Question: I am trying to transform an XML file into a dataframe.
Example xml file:
'''
<games id="32134">
<game id="<PHONE>" xsid="0">
<time>2016-11-26T15:30:00+00:00</time>
<group id="33765">Roses</group>
<hteam id="2228">BlackSavers</hteam>
<ateam id="226150">Regeton</ateam>
<results>
</results>
<server sid="126" name="reg">
<offer id="548331136">
<states i="0" time="2016-11-26T10:03:56+00:00" starting_time="2016-11-26T15:30:00+00:00">
<s1>2.750</s1>
<s2>3.600</s2>
<s3>2.100</s3>
</states>
<states i="1" time="2016-11-25T17:05:07+00:00" starting_time="2016-11-26T15:30:00+00:00">
<s1>3.000</s1>
<s2>3.600</s2>
<s3>2.000</s3>
</states>
</offer>
</server>
<server bid="221" name="razor">
<offer id="548415893">
<states i="0" time="2016-11-26T10:11:26+00:00" starting_time="2016-11-26T15:30:00+00:00">
<s1>653.000</s1>
<s2>873.600</s2>
<s3>225.100</s3>
</states>
<states i="1" time="2016-11-26T10:07:39+00:00" starting_time="2016-11-26T15:30:00+00:00">
<s1>323.000</s1>
<s2>321.750</s2>
<s3>211.050</s3>
</states>
<states i="2" time="2016-11-25T19:54:20+00:00" starting_time="2016-11-26T15:30:00+00:00">
<s1>223.100</s1>
<s2>322.600</s2>
<s3>232.050</s3>
</states>
</offer>
</server>
<server bid="291" name="nagie">
<offer id="548454059">
<states i="0" time="2016-11-26T13:21:08+00:00" starting_time="2016-11-26T15:30:00+00:00">
<s1>323.000</s1>
<s2>123.400</s2>
<s3>342.100</s3>
</states>
<states i="1" time="2016-11-26T10:07:02+00:00" starting_time="2016-11-26T15:30:00+00:00">
<s1>123.000</s1>
<s2>323.500</s2>
<s3>342.050</s3>
</states>
<states i="2" time="2016-11-25T21:35:50+00:00" starting_time="2016-11-26T15:30:00+00:00">
<s1>374.000</s1>
<s2>349.600</s2>
<s3>200.000</s3>
</states>
</offer>
</server>
</game>
</games>
'''
Current code:
'''
df <- do.call("rbind", xpathApply(doc, "//game", function(m) {
data.frame(
game_id = xmlAttrs(m)["id"],
t(xpathSApply(m, "group", function(g) {
c(
group_id = xmlAttrs(g)["id"],
group = xmlValue(g[["group"]])
)
})),
t(xpathSApply(m, "server",function(b){
sid <- xmlAttrs(b)[["sid"]]
name <- xmlAttrs(b)[["name"]]
xpathSApply(b, "offer",function(of){
c(
sid = sid,
name = name,
id = xmlAttrs(of)[["id"]],
do.call(cbind, xpathApply(of, "states",function(o){
c(s1 <- xmlValue(o[["s1"]]),
s2 <- xmlValue(o[["s2"]]),
s3 <- xmlValue(o[["s3"]])
)
}))
)})
})))
}))
'''
Desired dataframe output:

My problem is, I can't figure out how to place states in the dataframe as well. The other levels are already in, and they do work. I would only need help for the last piece.
These posts helped me a lot
<URL>
<URL>
Thank you!
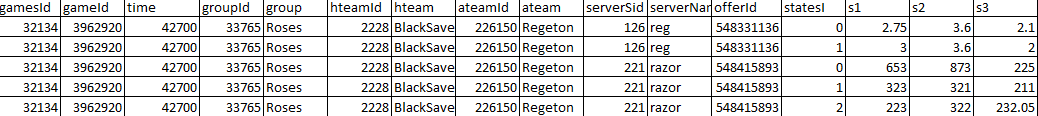
Answer: You can follow (2) in the answer here: <URL>:
'''
library(XML)
doc <- xpathTreeParse("games.xml", useInternalNodes = TRUE)
do.call("rbind", xpathApply(doc, "//states", function(states) {
offer <- xmlParent(states)
server <- xmlParent(offer)
game <- xmlParent(server)
games <- xmlParent(game)
data.frame(
gamesId = xmlAttrs(games)[["id"]],
gameId = xmlAttrs(game)[["id"]],
groupid = xmlAttrs(game[["group"]])[["id"]],
groupname = xmlValue(game[["group"]]),
offerId = xmlAttrs(offer)[["id"]],
states_i = as.numeric(xmlAttrs(states)[["i"]]),
s1 = as.numeric(xmlValue(states[["s1"]])),
s2 = as.numeric(xmlValue(states[["s2"]])),
stringsAsFactors = FALSE)
}))
'''
giving:
'''
gamesId gameId groupid groupname offerId states_i s1 s2
1 <PHONE> 33765 Roses 548331136 0 2.75 3.60
2 <PHONE> 33765 Roses 548331136 1 3.00 3.60
3 <PHONE> 33765 Roses 548415893 0 653.00 873.60
4 <PHONE> 33765 Roses 548415893 1 323.00 321.75
5 <PHONE> 33765 Roses 548415893 2 223.10 322.60
6 <PHONE> 33765 Roses 548454059 0 323.00 123.40
7 <PHONE> 33765 Roses 548454059 1 123.00 323.50
8 <PHONE> 33765 Roses 548454059 2 374.00 349.60
'''